Question: '''
bgx = 0
bgx2 = bgx + width
def move():
bgx -= 40
bgx2 -= 40
While True:
if bgx <= width *-1:
bgx = width
if bgx2 <= width*-1:
bgx2 = width
display.blit(bg,[bgx,bgy])
display.blit(bc,[bgx2,bgy2])
'''
I am trying to create a scrolling bg , whenever I click a key move function is called
When it's time for the second image with bgx2 to show up on screen ,a glitch like something happens like in the attached image
<URL>
What is the reason for that
Is the code drawing a new "second" image every loop instead of scrolling?
(<URL>
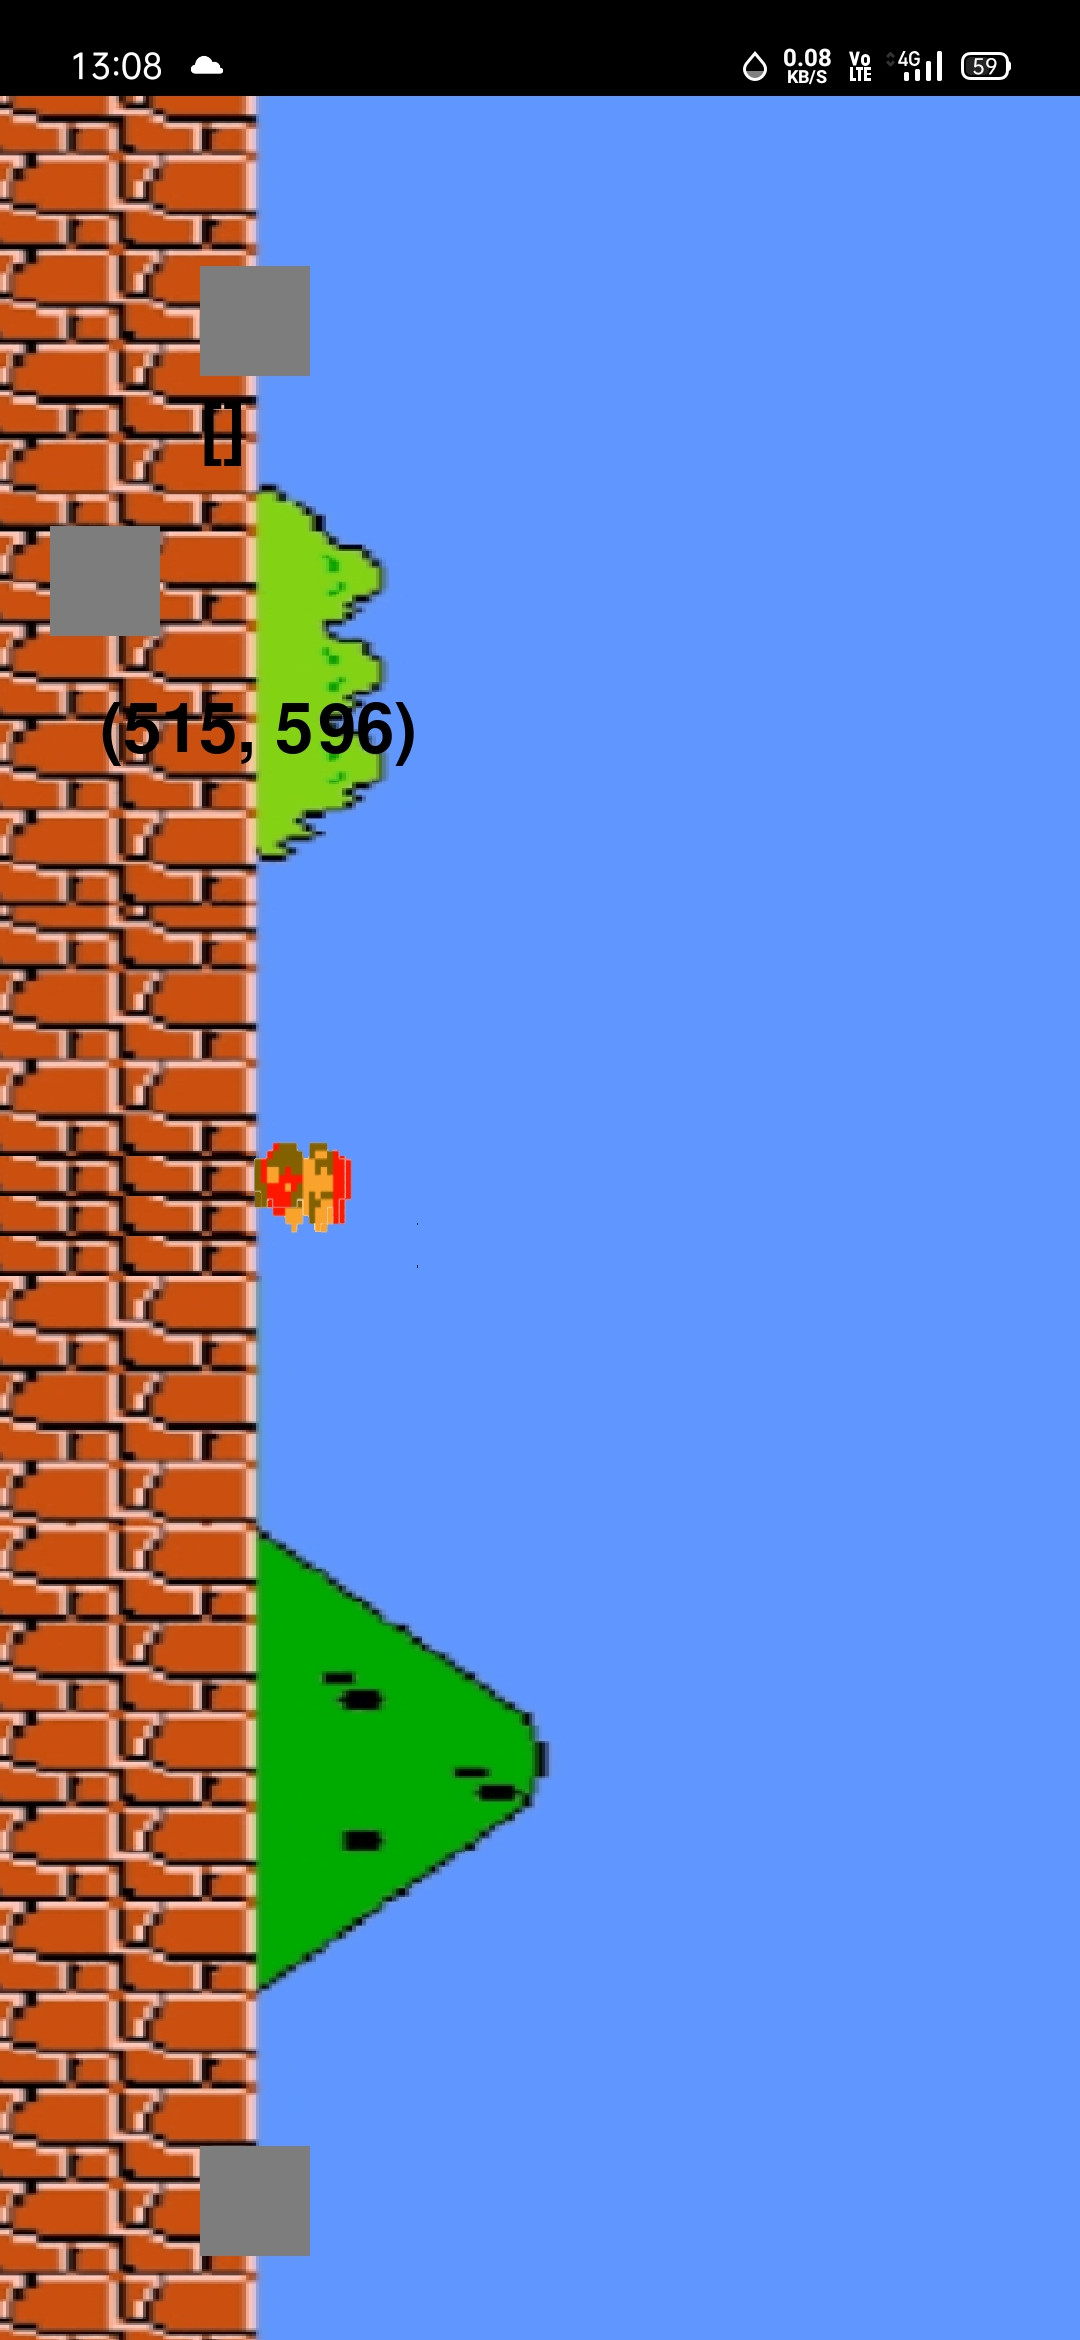
Answer: Use the modulo (%) operator to calculate the coordinates:
'''
bgx = 0
bgx2 = bgx + height
def move():
global bgx, bgx2
bgx = (bgx - 40) % height
bgx2 = bgx - height
'''